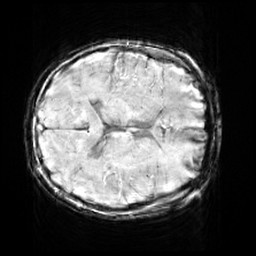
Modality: SWI
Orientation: axial
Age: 12
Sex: female
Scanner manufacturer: siemens
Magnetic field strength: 3 T
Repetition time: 0.027 s
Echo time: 0.02 s